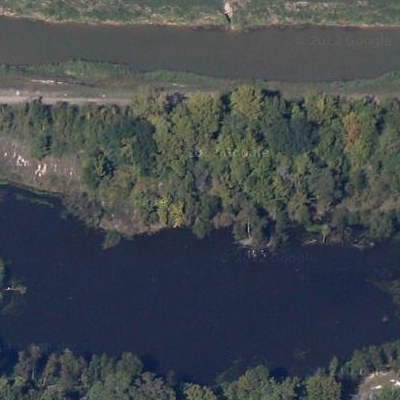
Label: dRiverLake